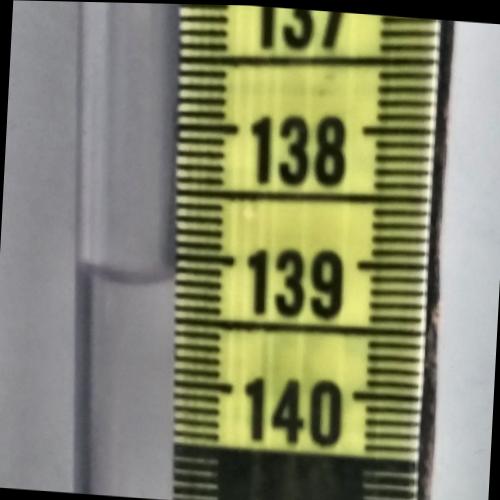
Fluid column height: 139.2 cm